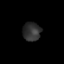
Tissue: lung
Cell type: Endothelial cells
Senescence score: 0.6309
Nuclear area (px): 328
Mean DAPI intensity: 48.838